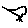
Label: bird